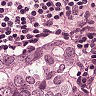
Metastatic tissue present: yes